Field crop: maize
Growth stage: 2
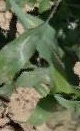
Species: maize